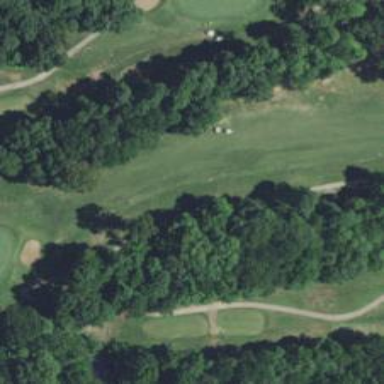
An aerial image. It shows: Golf hole.